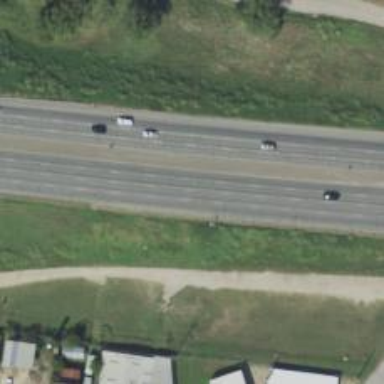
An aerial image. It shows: Trunk highway.